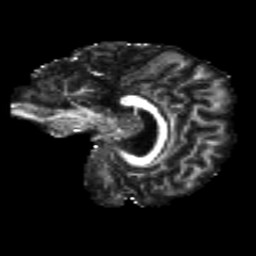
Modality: FA
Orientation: sagittal
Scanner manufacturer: siemens
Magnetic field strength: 3 T
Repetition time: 4.16 s
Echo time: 0.0806 s